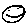
Label: smiley face